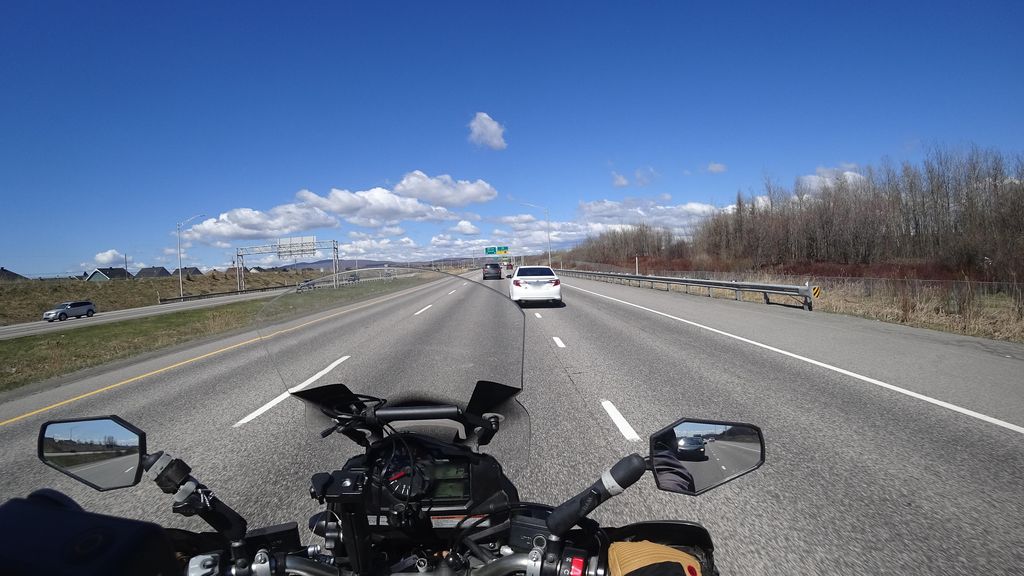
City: quebec_city